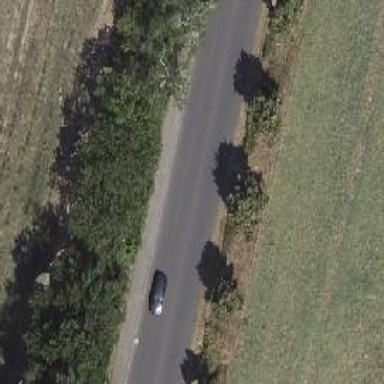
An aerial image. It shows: Avenue of deciduous broadleaved trees.